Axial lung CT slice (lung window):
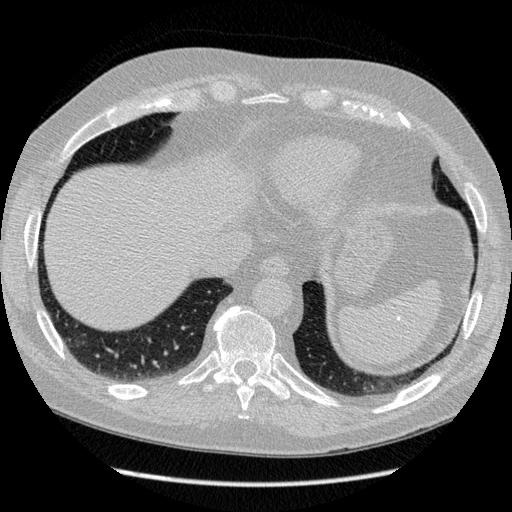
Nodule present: no